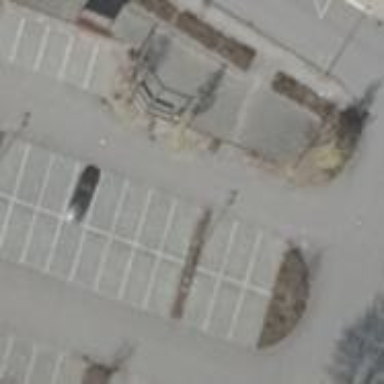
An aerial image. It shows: Parking area with surface parking. It includes park and ride facilities.